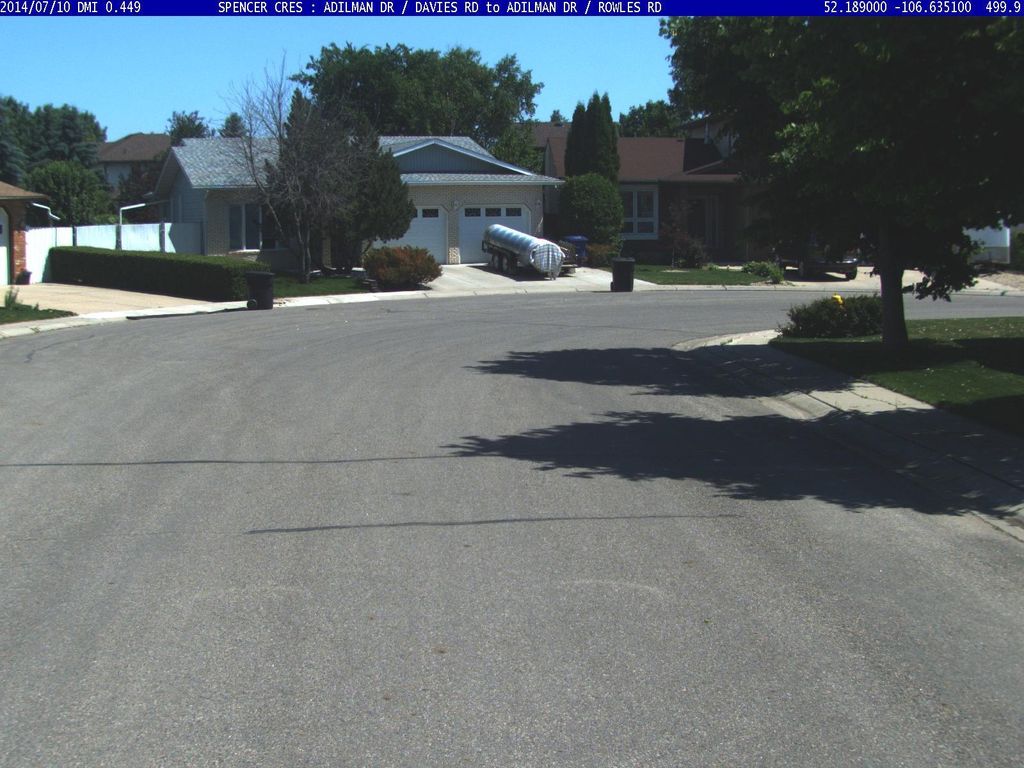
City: saskatoon